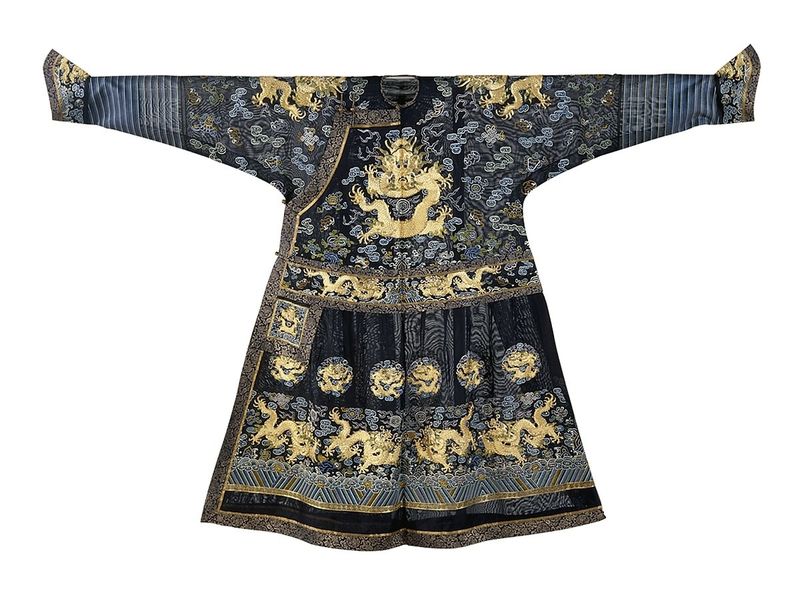
Titel: Kaiserliches Sommer-Zeremonialgewand mit Drachen
Standort: Hamburg
Institution: Museum für Kunst und Gewerbe Hamburg
Schlagwörter: blau, gelb, bunt, grau, kleid, schwarz, tiere, muster, kleidung, gewand, gold, seide, japan, striche, foto, schlange, tracht, china, oberteil, fabelwesen, pfirsich, schlangen, tunika, ungeheuer, drache, symbole, monster, fledermaus, anziehen, schicksal, gaze, dynastie, fabeltier, fabeltiere, mongolei, fortuna, zwitterwesen, monstrum, sorte, los, ch, fato, qing, ts, ripa, qingdynastie, glück, fügung, prunkgewänder, zeremonialgewänder, halbdreher, glücksmotiv